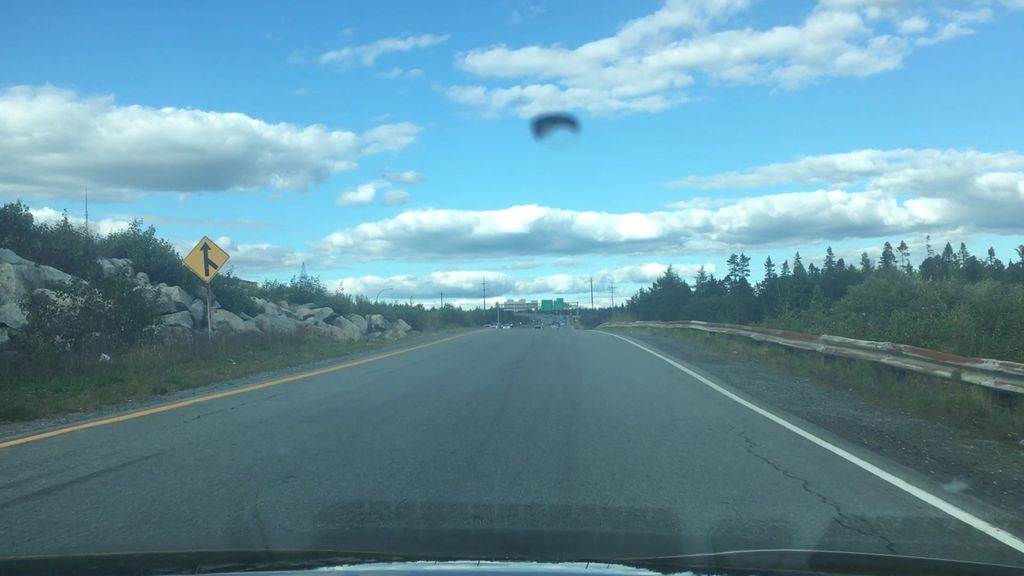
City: halifax